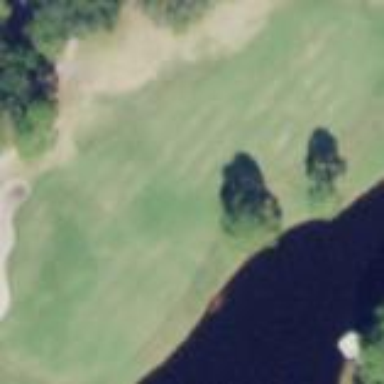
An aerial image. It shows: Golf fairway surrounded by grass.